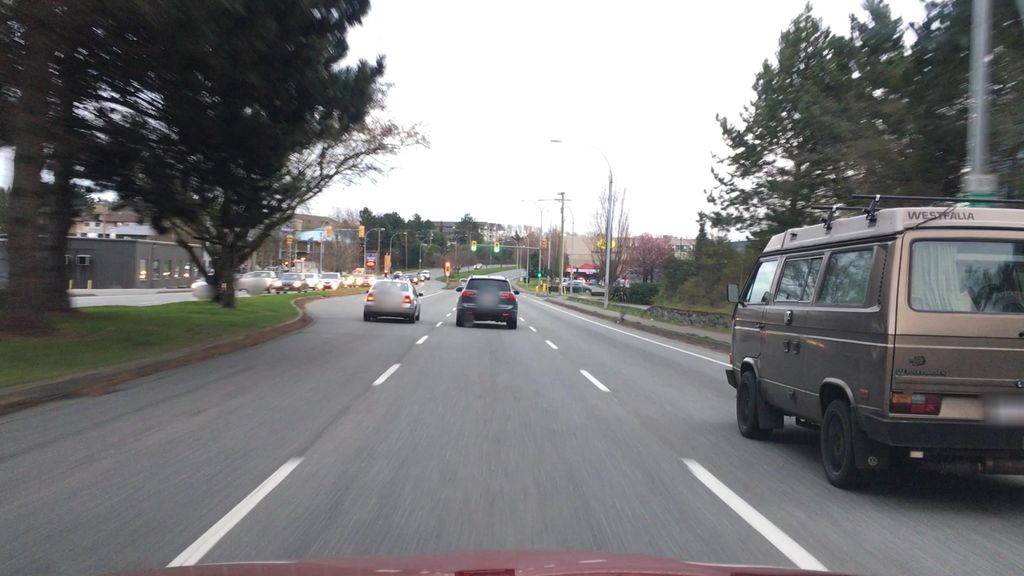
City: victoria